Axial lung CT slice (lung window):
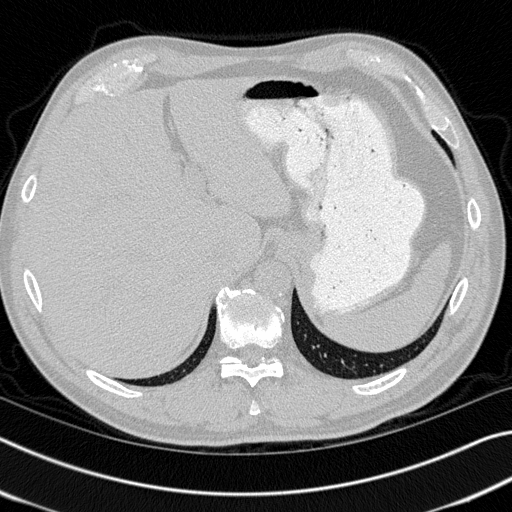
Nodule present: no